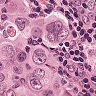
Metastatic tissue present: yes